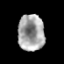
Tissue: prostate
Cell type: T cells
Senescence score: 0.3
Nuclear area (px): 941
Mean DAPI intensity: 164.423